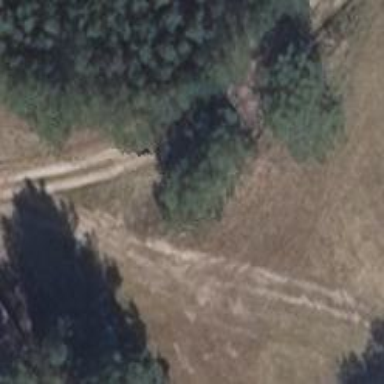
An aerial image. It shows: Sandy track.